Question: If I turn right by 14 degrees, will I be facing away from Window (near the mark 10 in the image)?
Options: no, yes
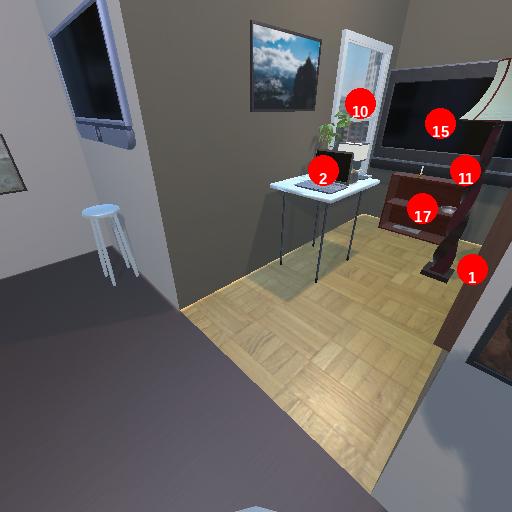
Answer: no